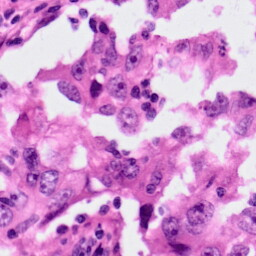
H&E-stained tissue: Lung